Aerial crown-view tile of a tropical tree (Barro Colorado Island, Panama), acquired 20250915:
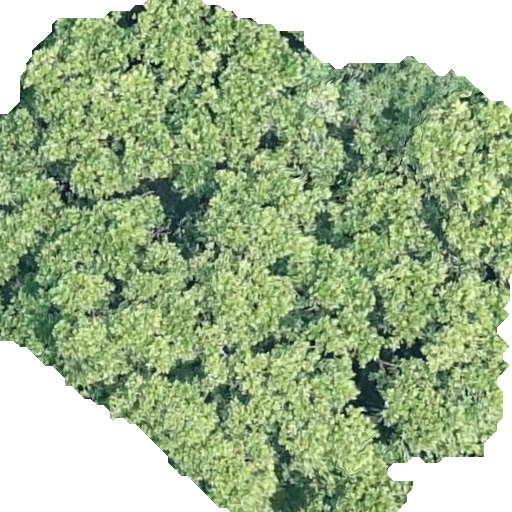
Species: Anacardium excelsum
GBIF accepted scientific name: Anacardium excelsum
Crown area: 317.89 m²